Question: In one of our apps there is a splash screen during loding of app data. The customer have delivered the images which shoud be shown in the splash activity. All in all 6 images for 6 drawable sizes:
- - - - - -
The problem is that some devices fall outside these ratios. For example Samsung Galaxy S4 and it's 'Active' model both have screen size of 1080x1920 which falls between these ratios thus squizzing the image to fit the view as can be seen in the screenshot where the image is squizzed horizontally.
What can I do? Where can I place a 1080x1920 image outside these 6 drawables?

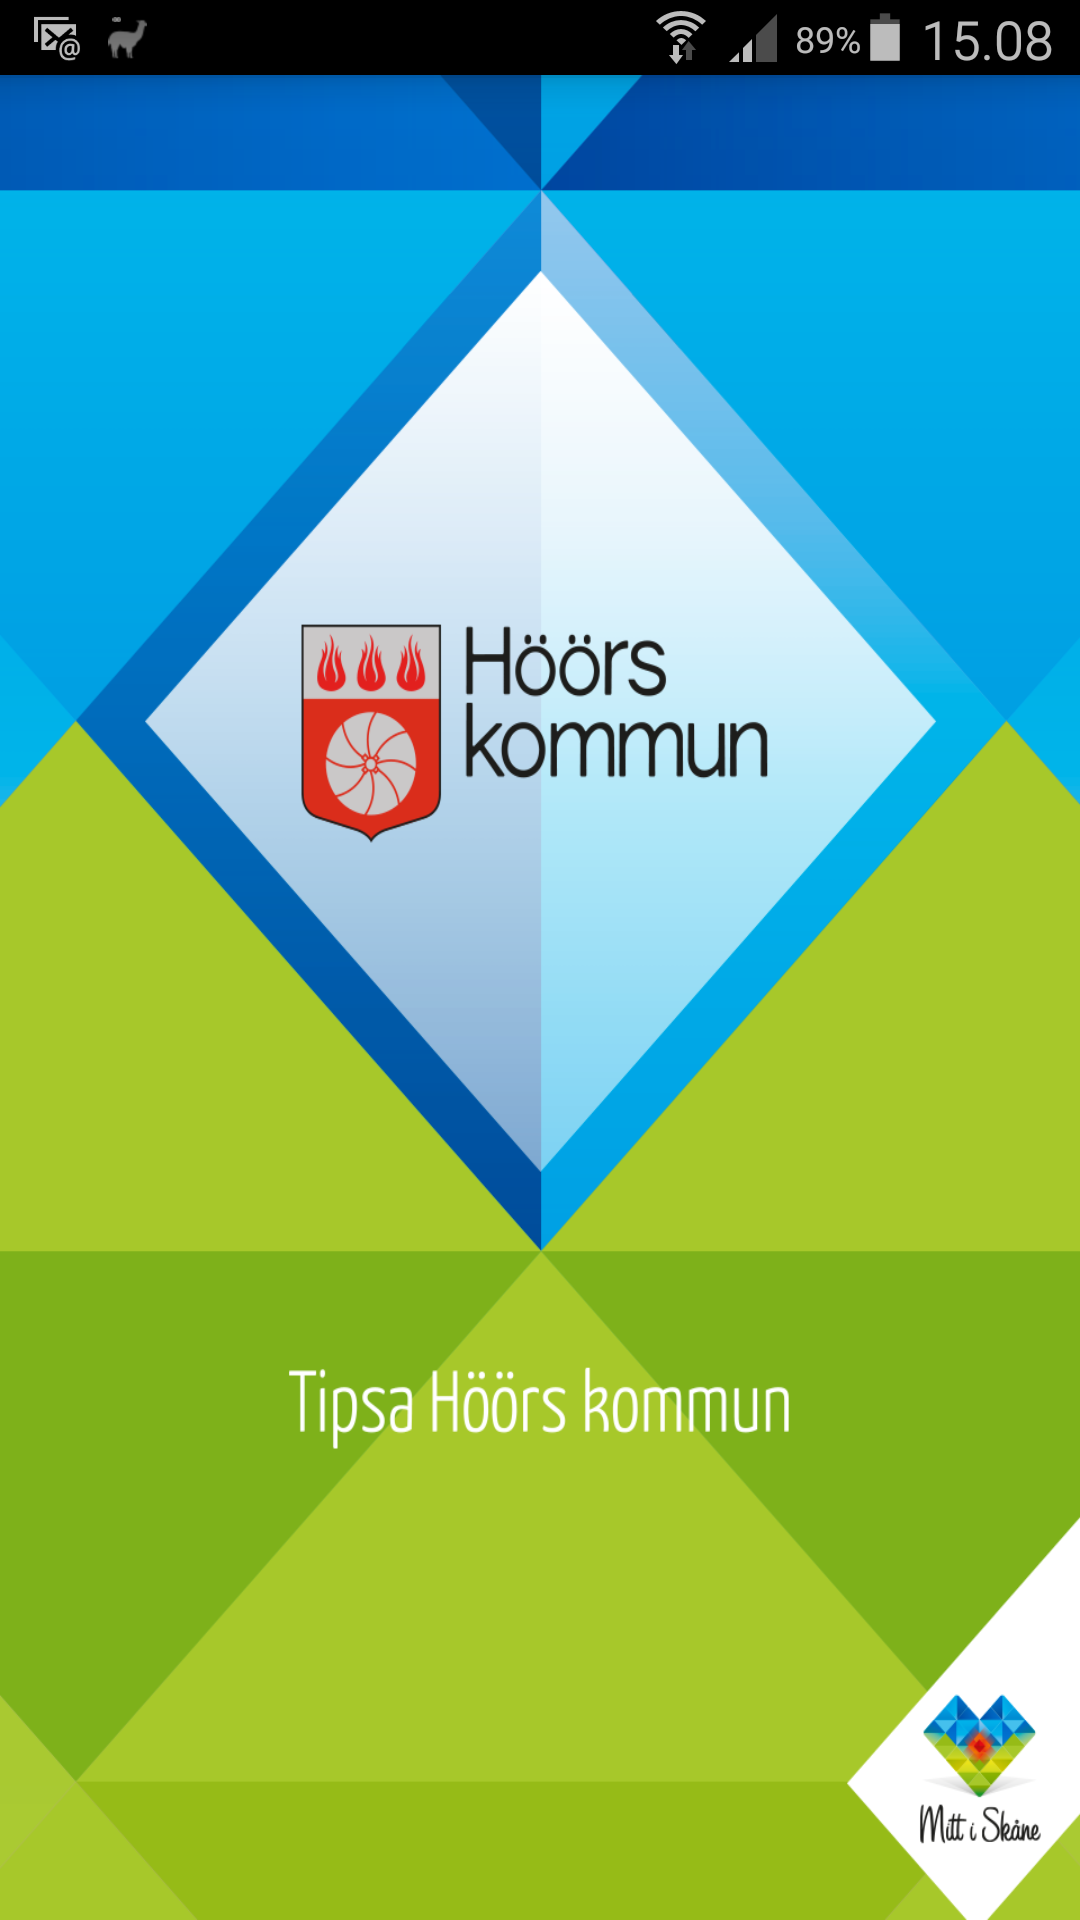
Answer: Galaxy S4 (1080x1920) takes the drawable. The screen aspect ratio is 9:16, but the given drawable is of 2:3, hence the stretch.
We have hundreds of different screen resolutions out there, so you can't really satisfy them all.
I can think of:
1. stretching the drawable as you already did losing the original aspect ratio,
2. cropping/shrinking the drawable with a different ScaleType (FIT_XY is default in ImageView) which might look ugly,
3. or using nine-patch if both options are unacceptable.
With option #2, you may go with 'ScaleType.CENTER_INSIDE' and set a plain background with a greenish color for example.